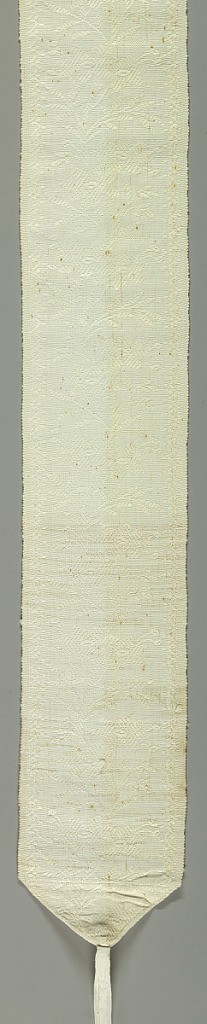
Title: Swaddling cloth
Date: late 19th century
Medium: cotton Technique: predominantly warp-faced plain weave patterned by warp floats
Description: Four narrow cloths, patterned white on white, by a continuous floral vine, repeated every 7 1/2''. Each cloth folded to triangular point at one end with ties attached.